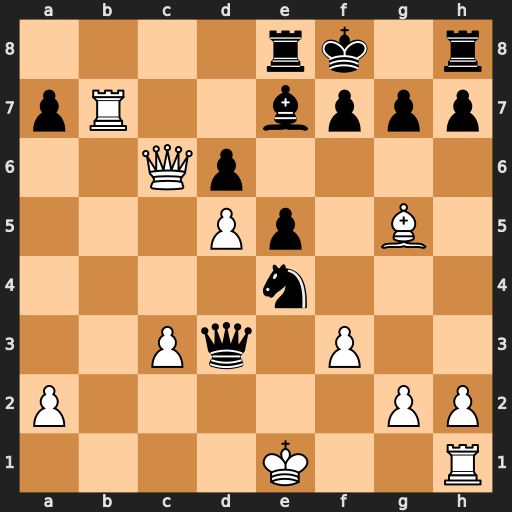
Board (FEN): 4rk1r/pR2bppp/2Qp4/3Pp1B1/4n3/2Pq1P2/P5PP/4K2R
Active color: w
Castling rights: K
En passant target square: -
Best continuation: Bxe7+ Rxe7 Rb8+ Re8 Rxe8#